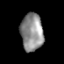
Tissue: prostate
Cell type: Fibroblasts
Senescence score: 0.7043
Nuclear area (px): 823
Mean DAPI intensity: 142.418